Field crop: tomato
Growth stage: 1
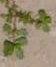
Species: portulaca